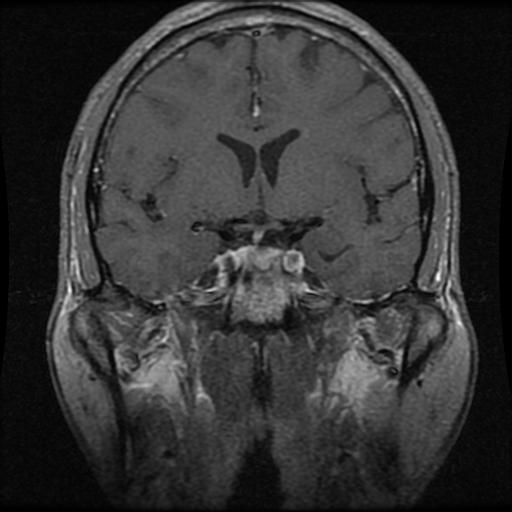
Label: pituitary